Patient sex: M
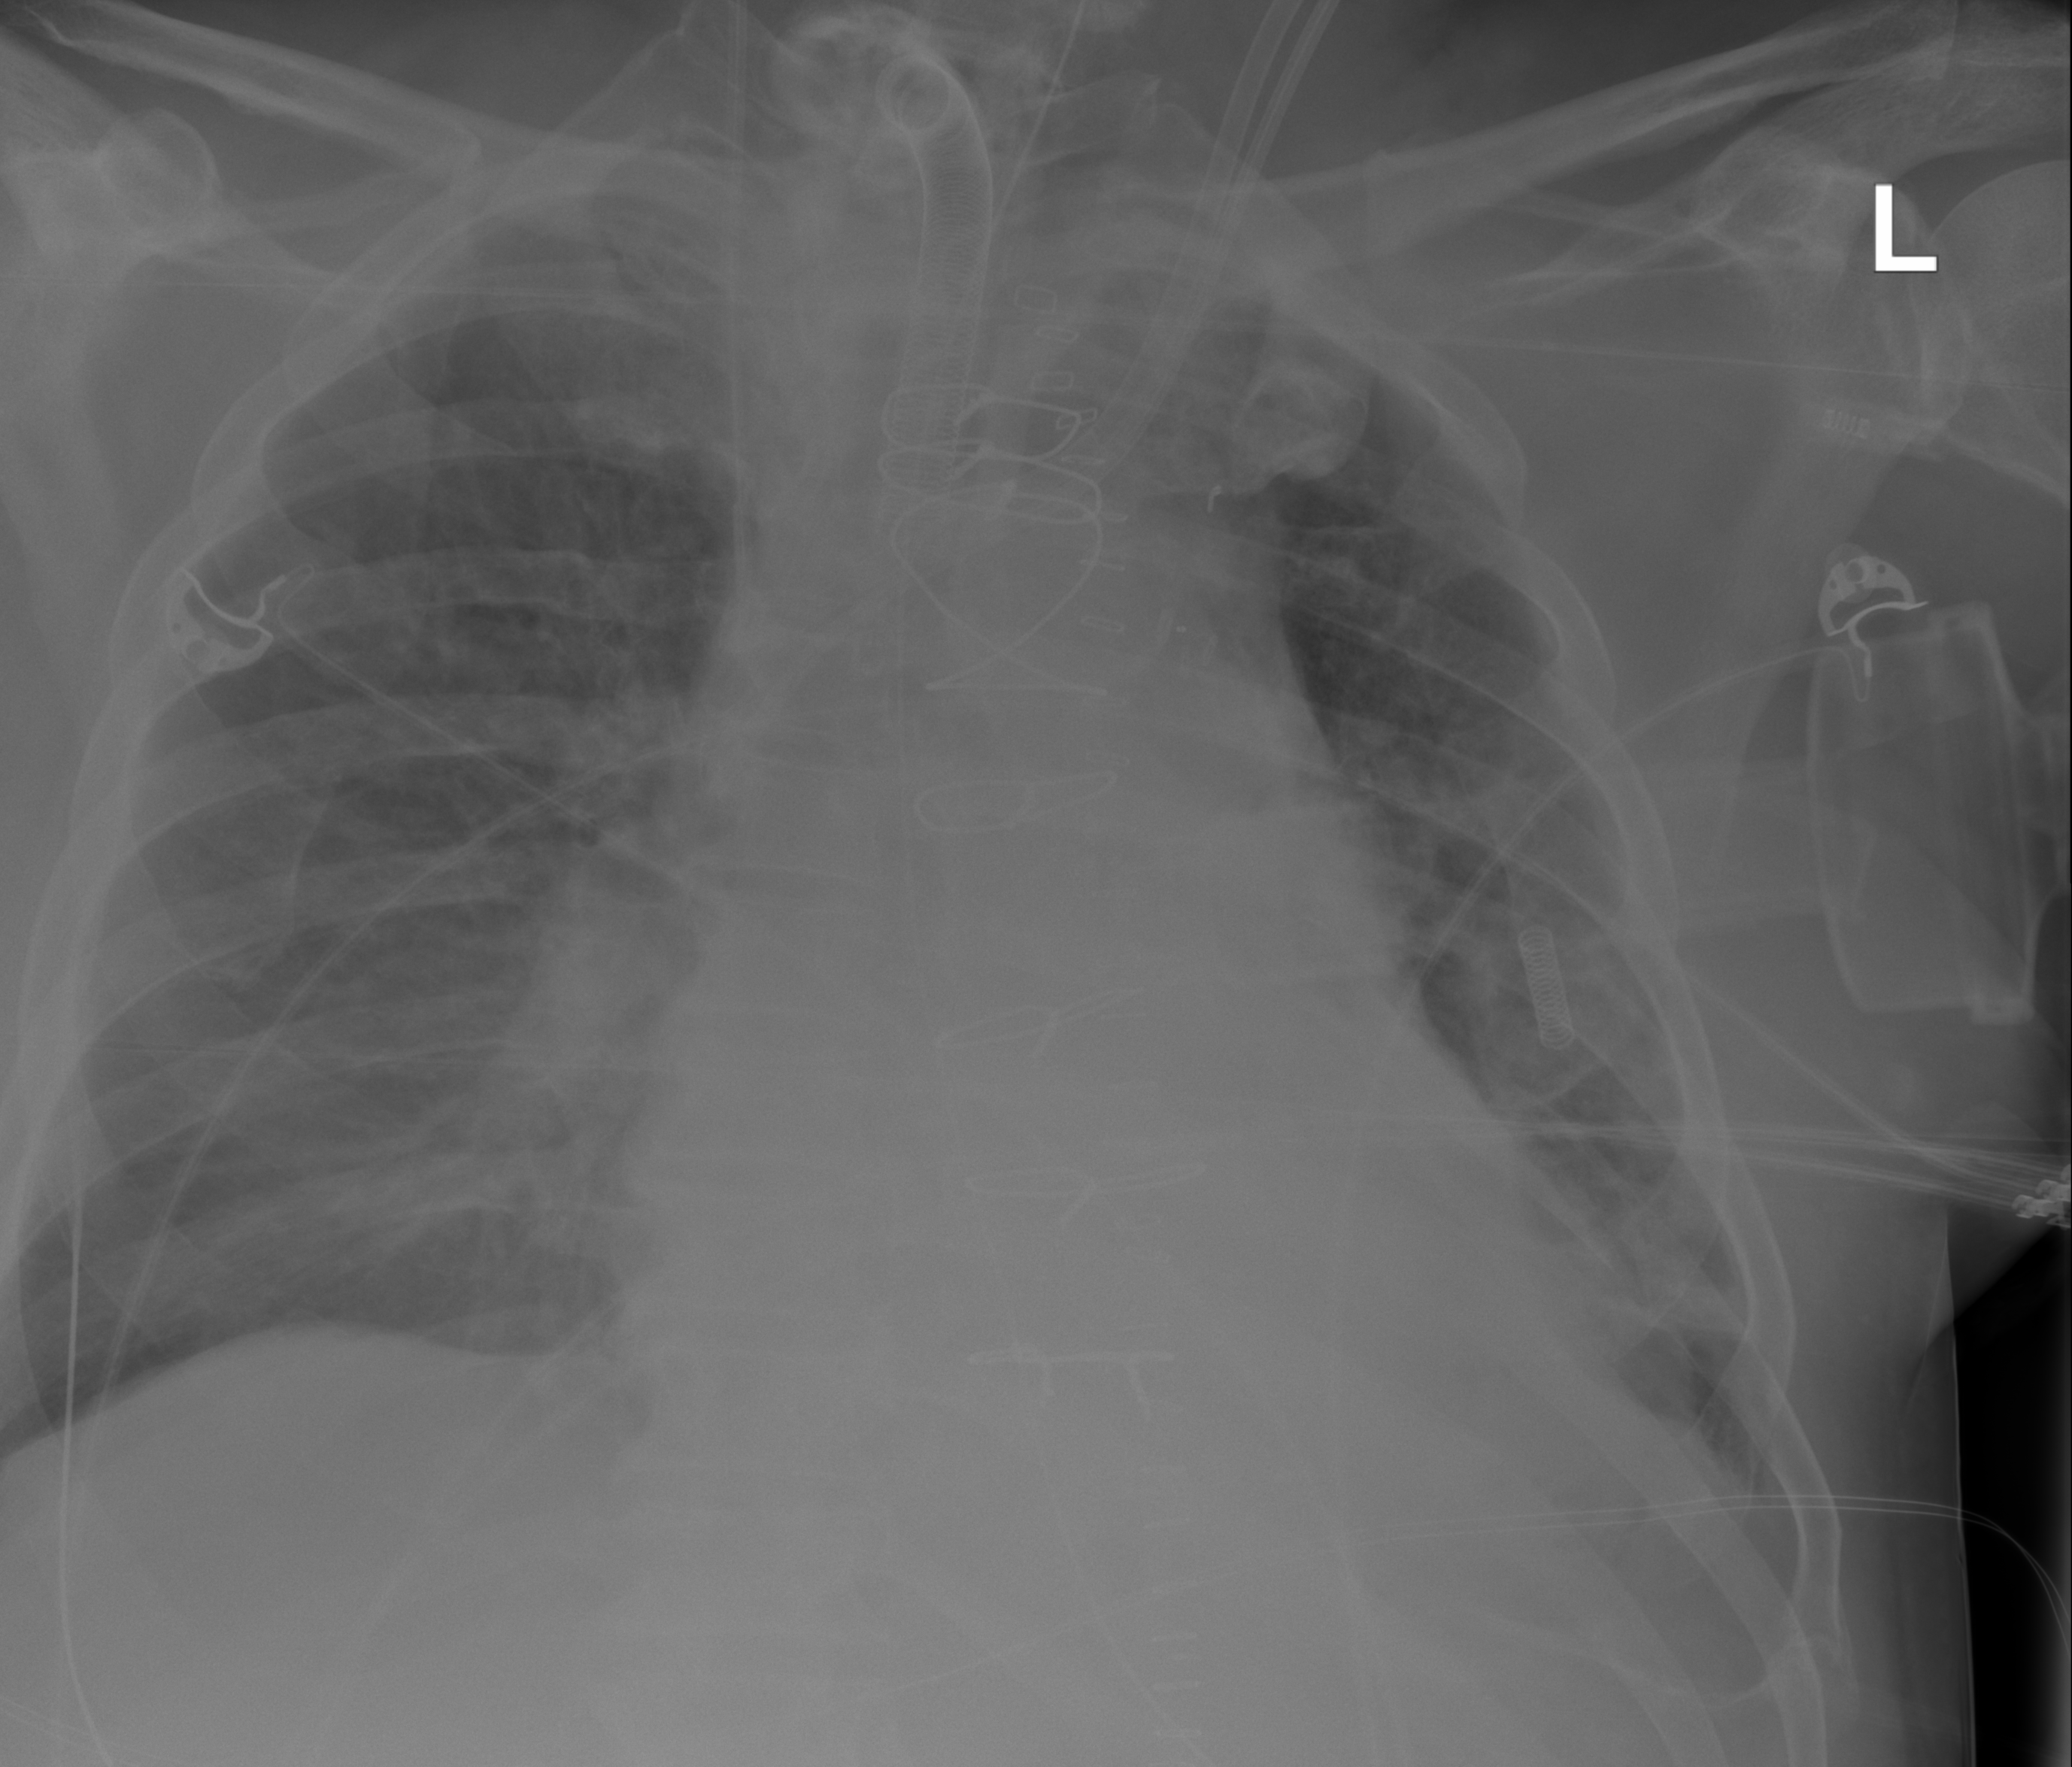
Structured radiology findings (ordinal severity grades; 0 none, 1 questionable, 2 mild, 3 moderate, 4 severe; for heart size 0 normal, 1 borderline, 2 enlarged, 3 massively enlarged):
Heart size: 2
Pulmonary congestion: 2
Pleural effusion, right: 0
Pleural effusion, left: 2
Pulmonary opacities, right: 2
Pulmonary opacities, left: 2
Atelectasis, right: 0
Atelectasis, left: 2